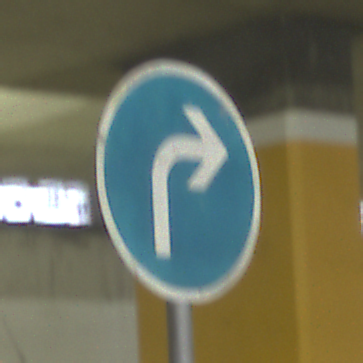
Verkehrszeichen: VorgeschriebeneFahrtrichtungRechts
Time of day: NotSpecified
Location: Indoor (Special)
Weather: NotSpecified
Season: NotSpecified
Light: Artificial